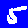
Digit: 5